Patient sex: M
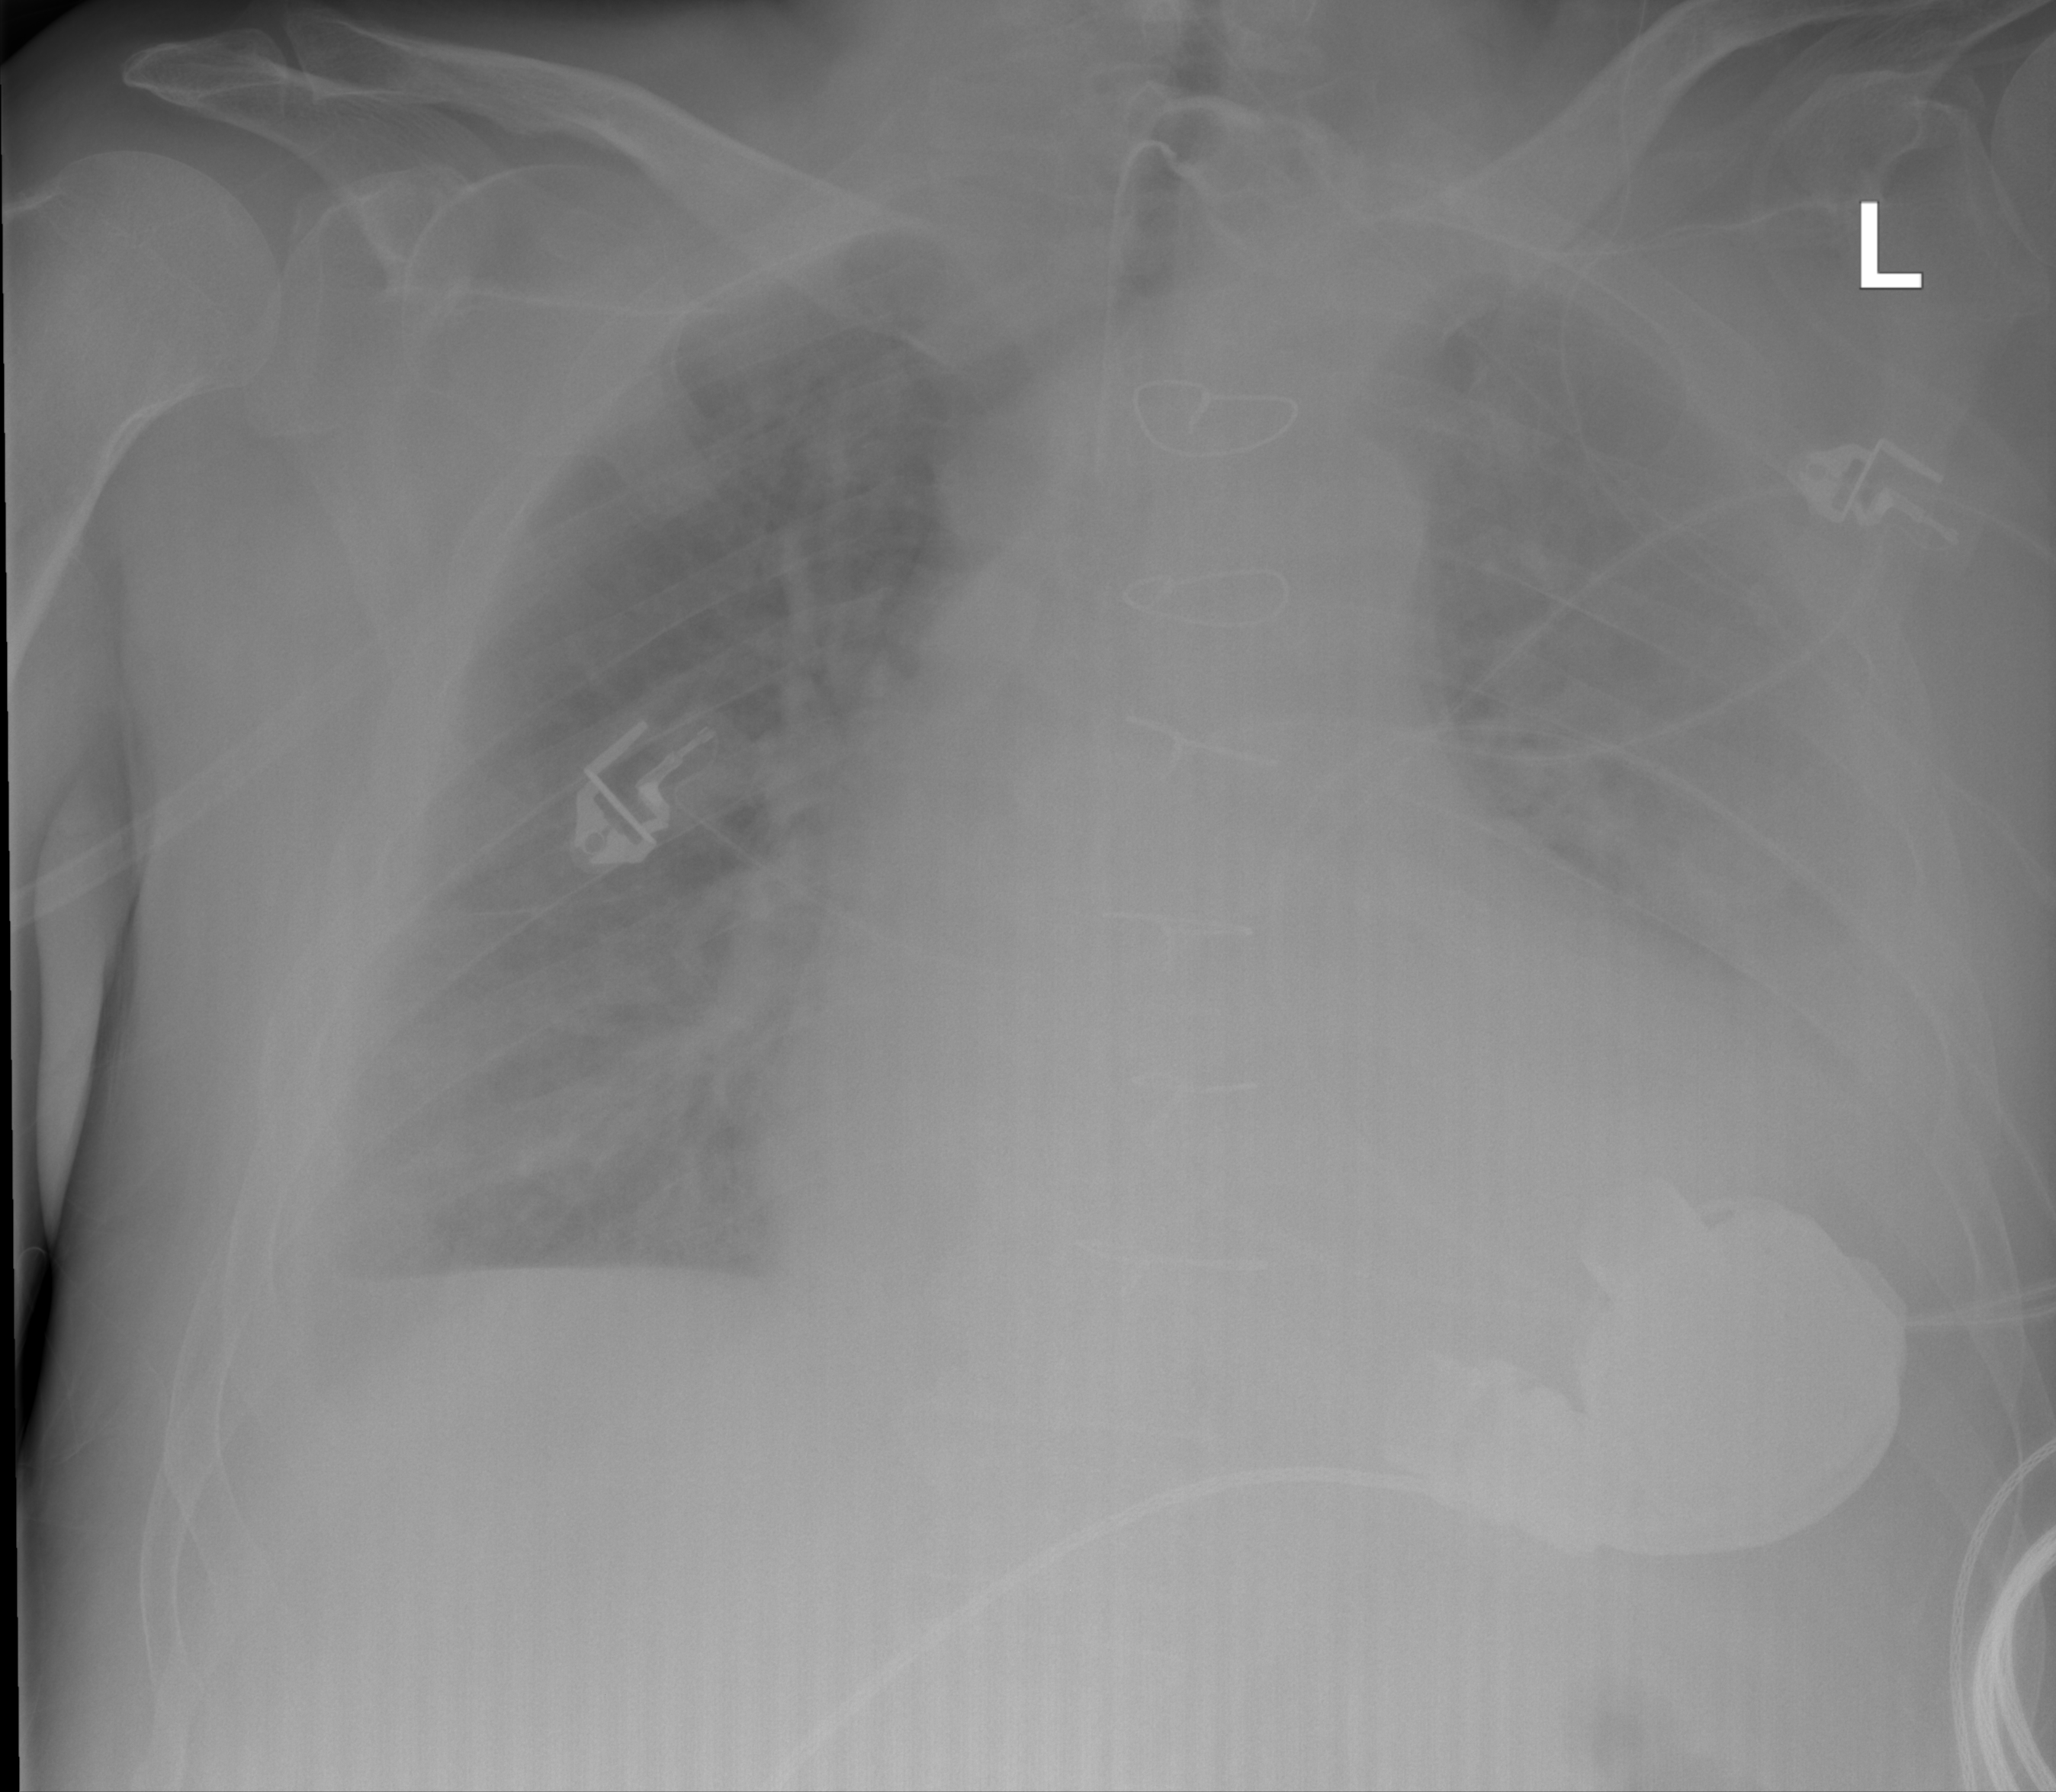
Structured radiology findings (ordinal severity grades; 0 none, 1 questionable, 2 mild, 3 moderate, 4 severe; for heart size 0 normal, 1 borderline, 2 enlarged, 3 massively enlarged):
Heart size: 3
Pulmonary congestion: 2
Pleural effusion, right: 2
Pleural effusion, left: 3
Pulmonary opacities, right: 0
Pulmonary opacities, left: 1
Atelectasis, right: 2
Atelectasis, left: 3